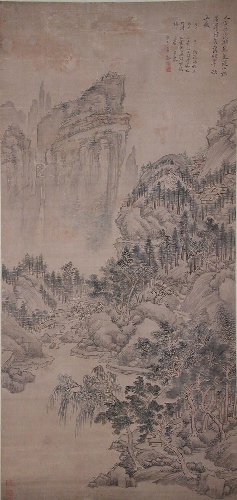
Title: 清   惲壽平    山水   軸|Landscape
Artist: Yun Shouping
Artist bio: Chinese, 1633–1690
Date: undated
Object type: Hanging scroll
Classification: Paintings
Medium: Hanging scroll; ink and color on silk
Culture: China
Period: Qing dynasty (1644–1911)
Dimensions: Image: 52 3/4 x 25 1/8 in. (134 x 63.8 cm)
Overall with mounting: 88 3/8 x 31 1/4 in. (224.5 x 79.4 cm)
Overall with rollers: 88 3/8 x 34 1/2 in. (224.5 x 87.6 cm)
Department: Asian Art
Credit line: Gift of Mr. and Mrs. Earl Morse, 1972
Accession year: 1972
Repository: Metropolitan Museum of Art, New York, NY
Tags: Mountains|Landscapes